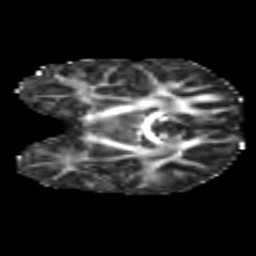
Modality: FA
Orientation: coronal
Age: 7
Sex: male
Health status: healthy